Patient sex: M
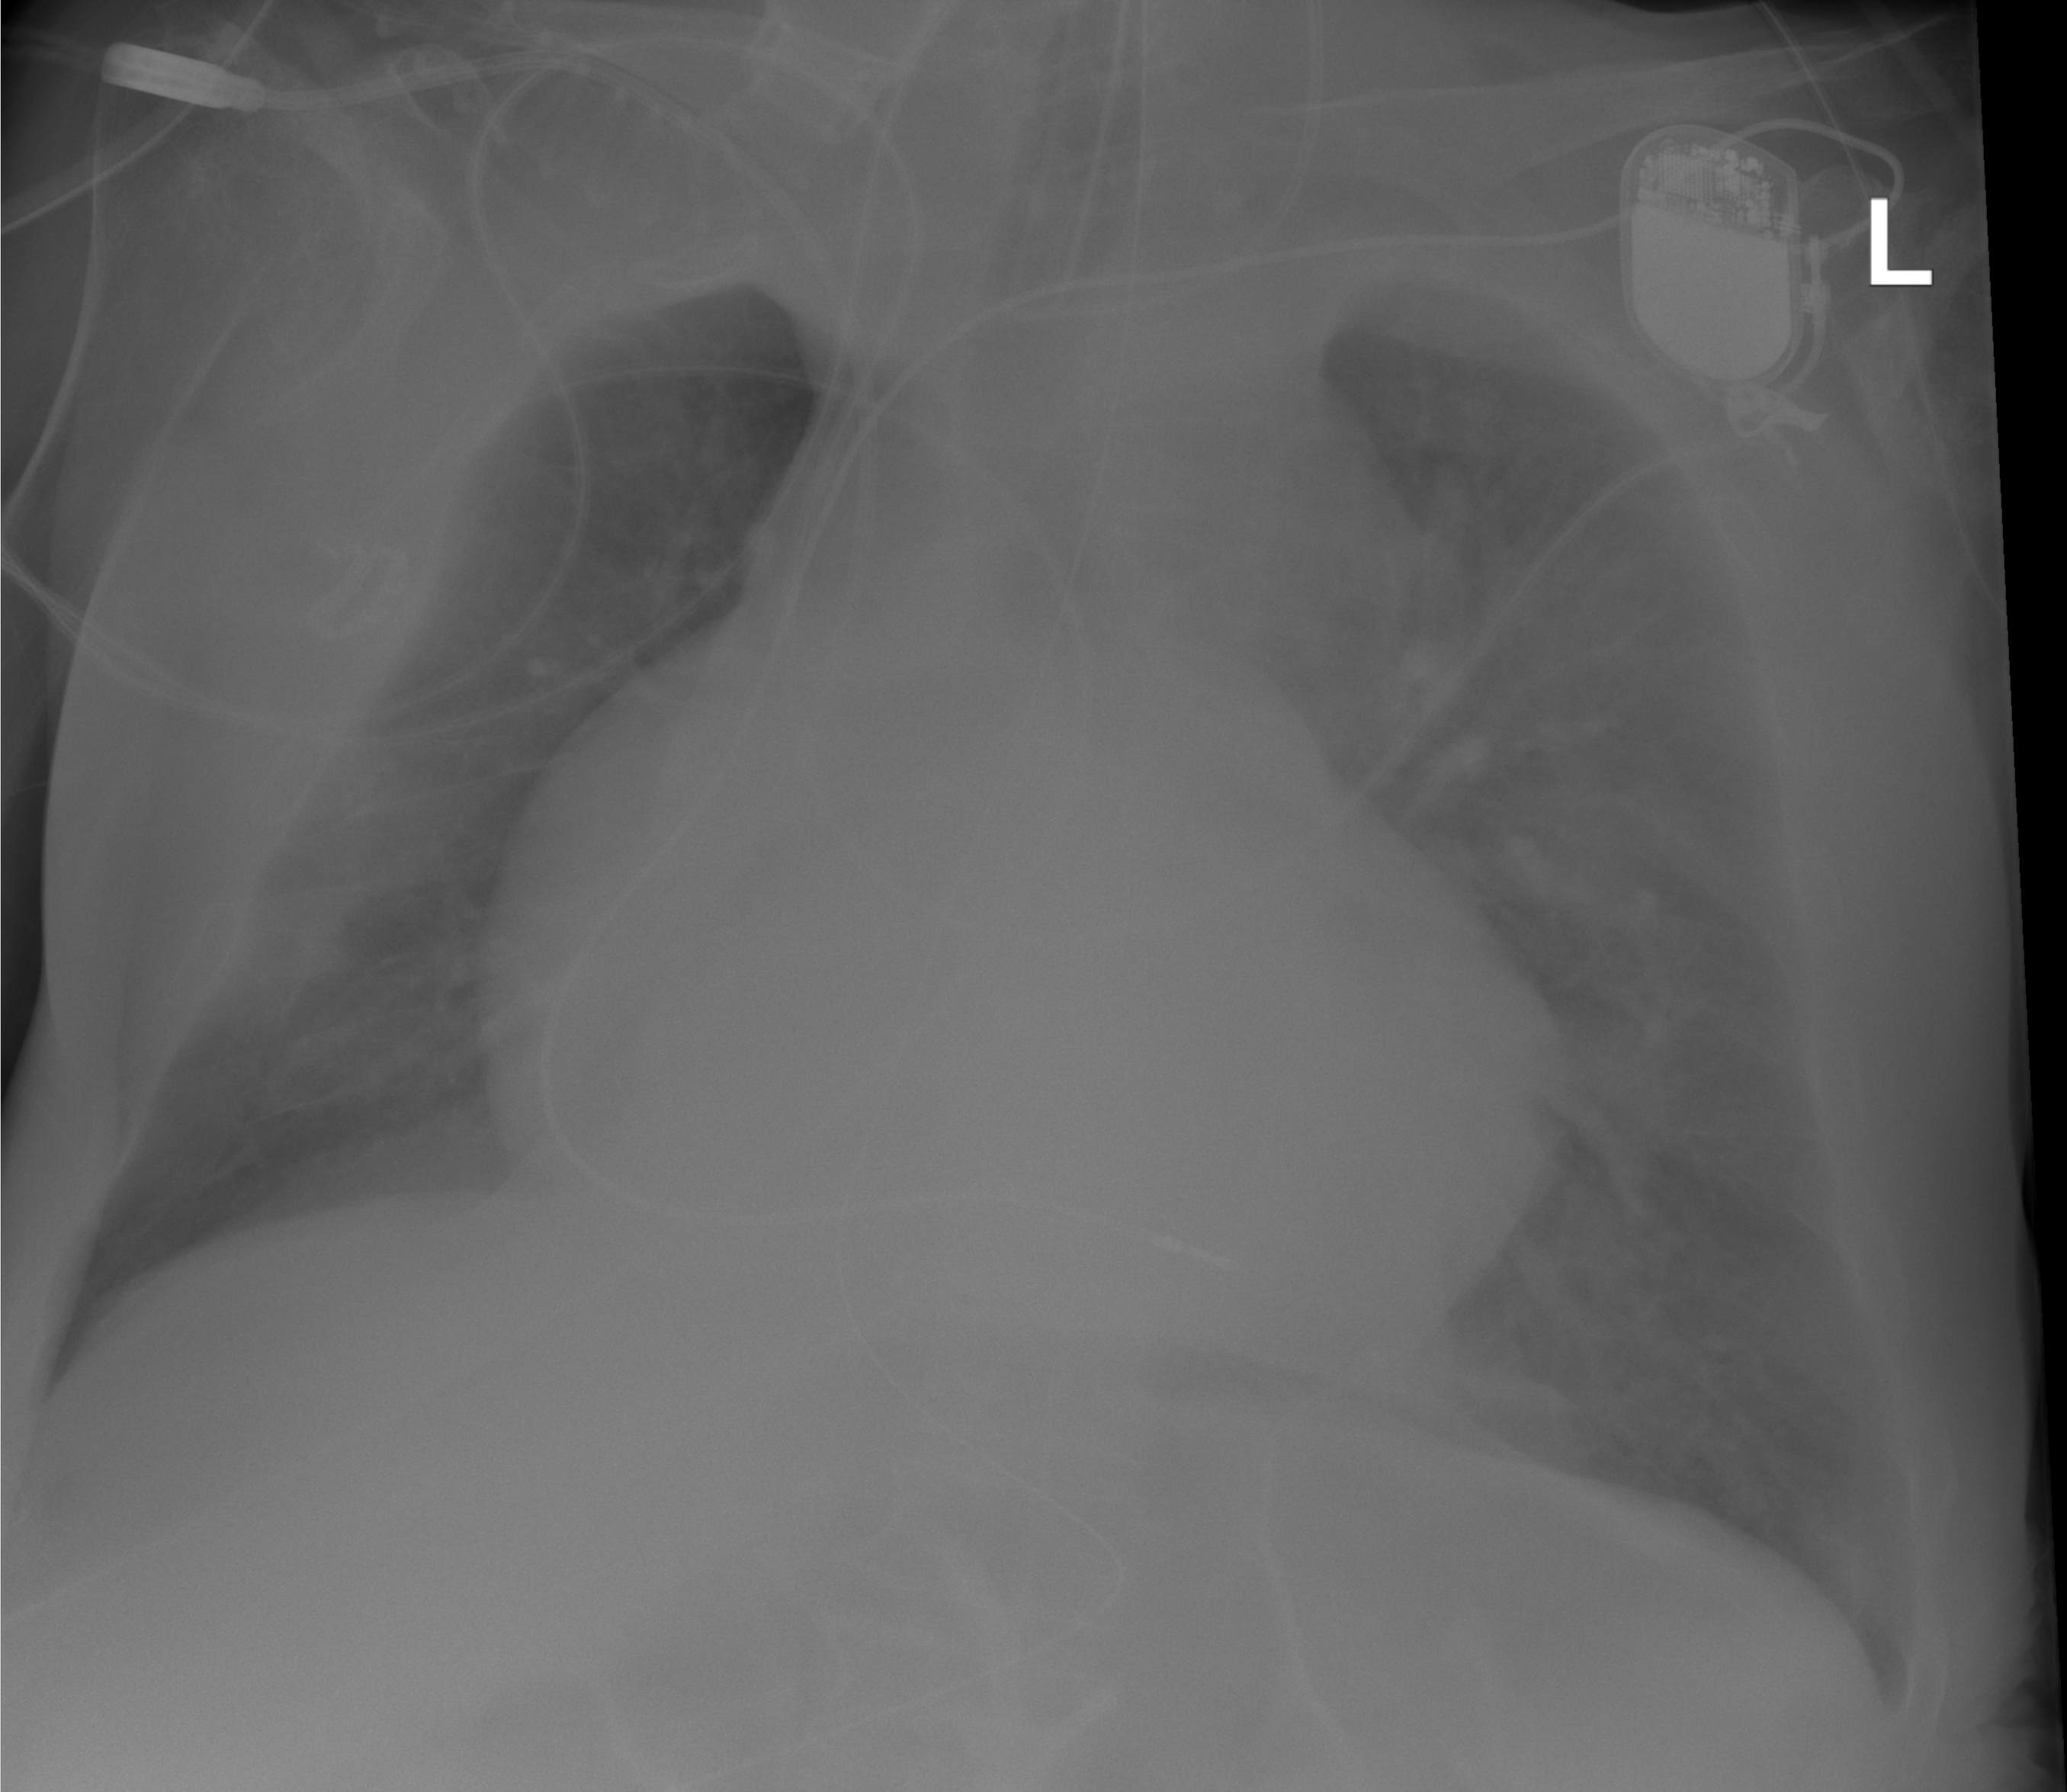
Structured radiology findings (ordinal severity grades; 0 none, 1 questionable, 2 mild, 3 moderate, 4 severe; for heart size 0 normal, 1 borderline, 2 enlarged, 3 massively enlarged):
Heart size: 3
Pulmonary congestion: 3
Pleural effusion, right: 2
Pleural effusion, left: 3
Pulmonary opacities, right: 0
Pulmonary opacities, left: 0
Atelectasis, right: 2
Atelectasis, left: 3